Question: I have a dataset (DataSet1) defined in the dataset screen in VS2010. It contains a datatable (DataTable1):

Shouldn't I be able to access this datatable now in my program, like this?:
'''
DataTable1.Rows.Add("Mark","123 Anystreet","<PHONE>","mark@bazinga.com")
'''
When I try to do the above code, the editor acts like it has no idea what DataTable1 is, even though I have created it in the dataset screen. I don't want to bind the datatable to a datasource, since the data will be provided programatically (this is just a test program).
Any ideas?
Thanks!
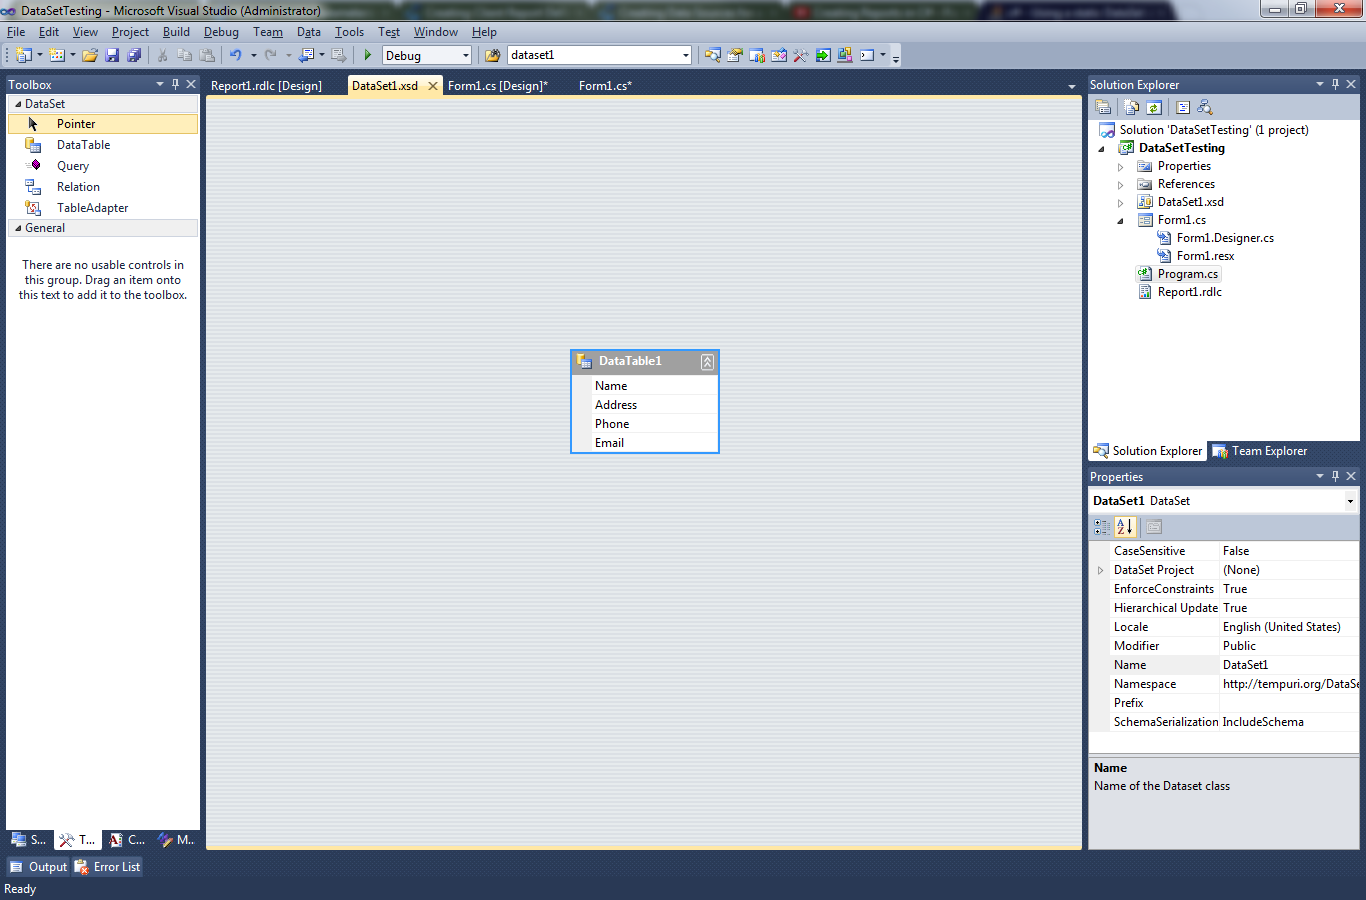
Answer: have you declared an instance of the dataset?
just creating the dataset in the editor is not enough. basically all you have done is designed what the dataset "looks" like. the tables and the columns in those tables, along with the data type (and other assorted properties) of each column.
typically, you create an instance of your (typed) 'dataset' somewhere in your code...
'''
MyDataSet ds = new MyDataSet();
'''
then, add your rows to the instance of the table....
'''
DataTable1.Rows.Add("Mark","123 Anystreet","<PHONE>","mark@bazinga.com")
'''